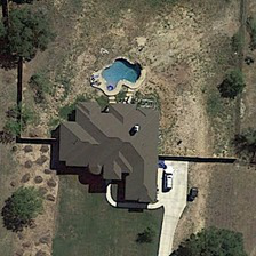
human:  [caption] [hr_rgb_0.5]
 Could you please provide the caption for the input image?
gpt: A building with a swimming pool is surrounded by a few sparse green trees.

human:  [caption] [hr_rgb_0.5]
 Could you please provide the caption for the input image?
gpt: Buildings with swimming pools are surrounded by several sparse green trees.

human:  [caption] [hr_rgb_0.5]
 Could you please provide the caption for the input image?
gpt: A white car was parked outside the house

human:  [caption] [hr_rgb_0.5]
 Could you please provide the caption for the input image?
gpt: a building with swimming pool is surrounded by several green trees.

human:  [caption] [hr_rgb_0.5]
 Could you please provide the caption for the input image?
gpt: A white car was parked outside the house.